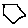
Label: hexagon